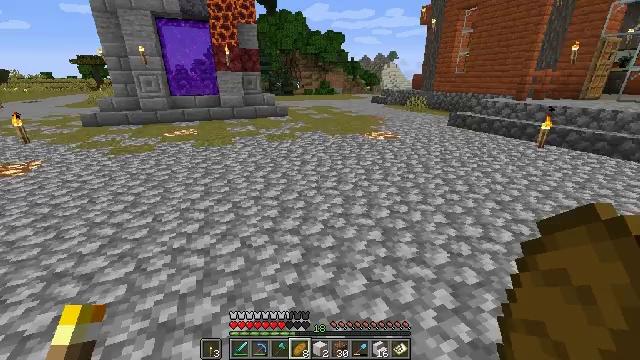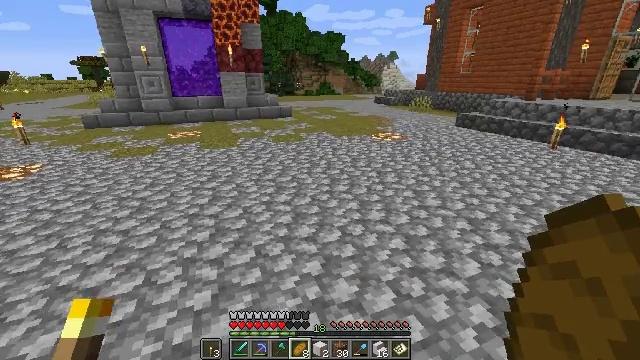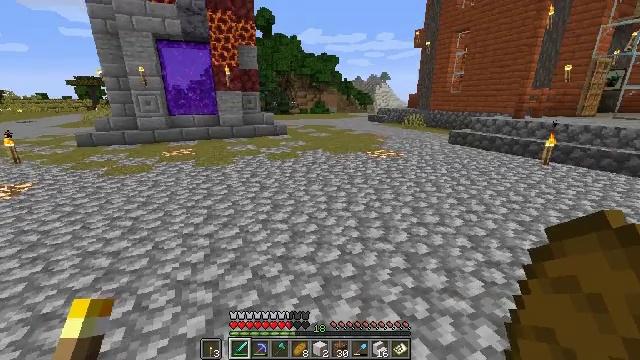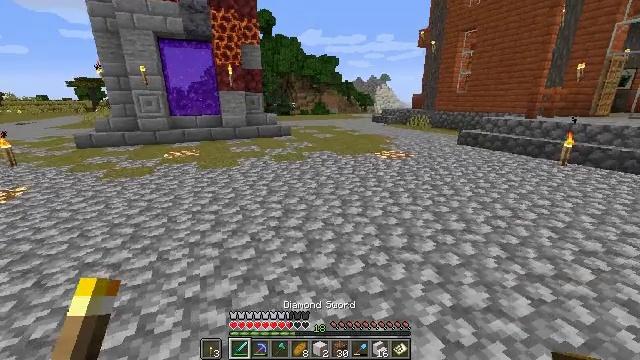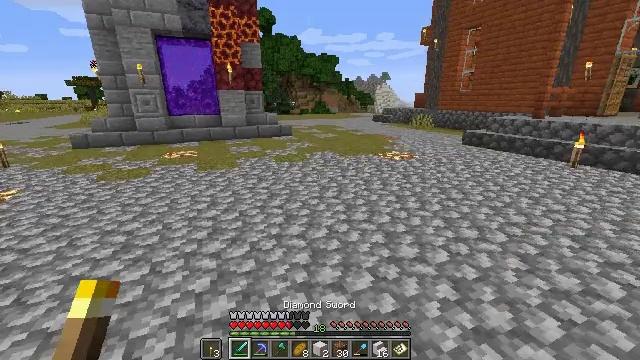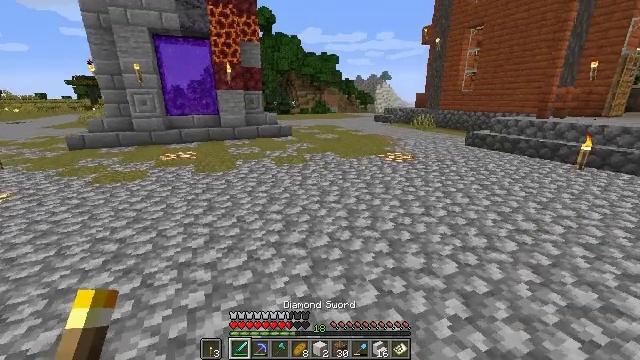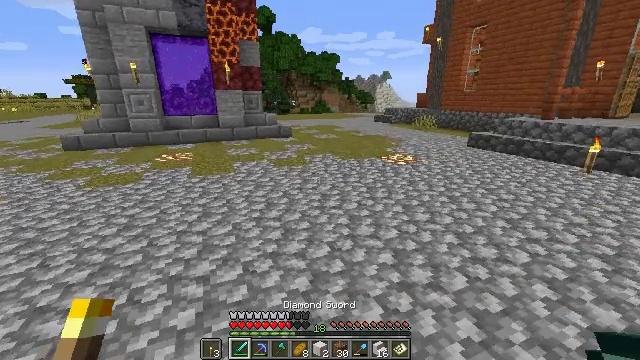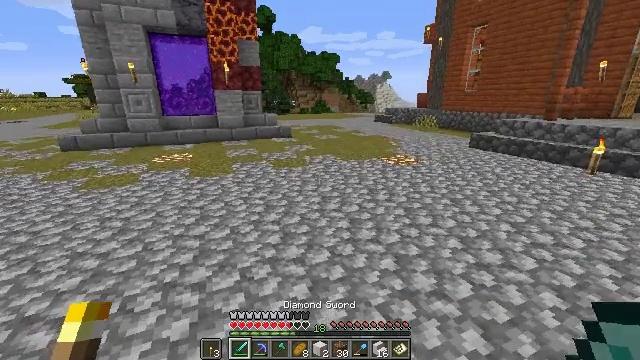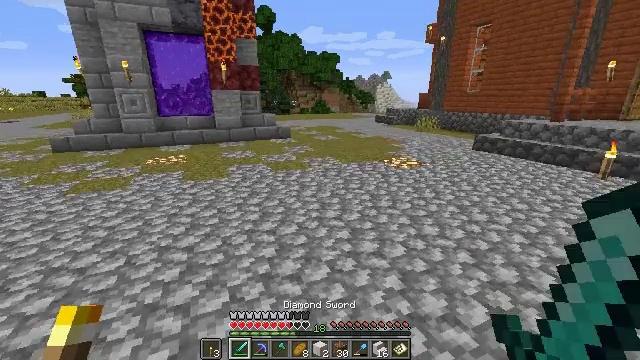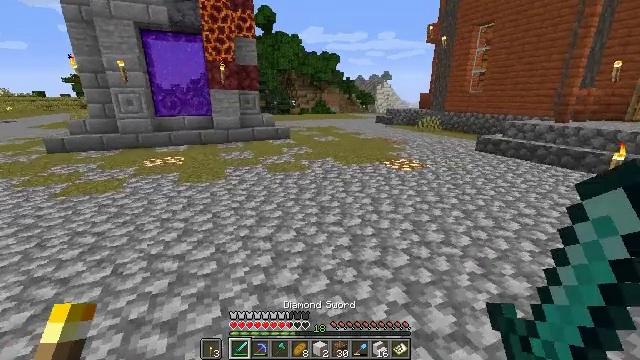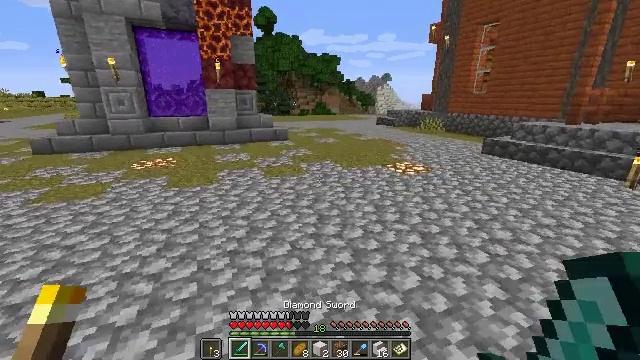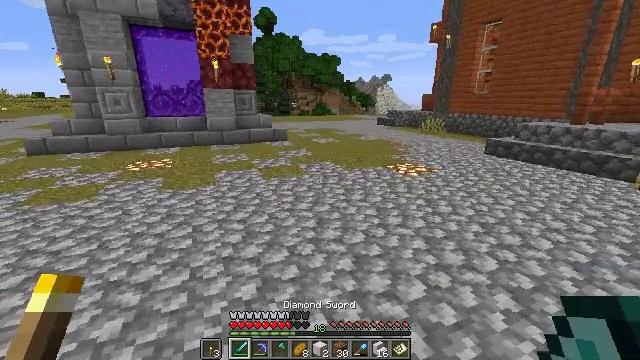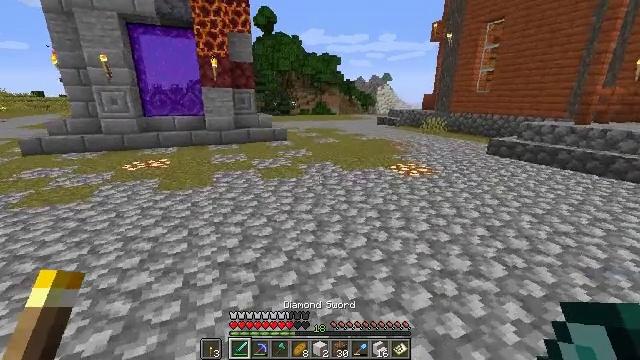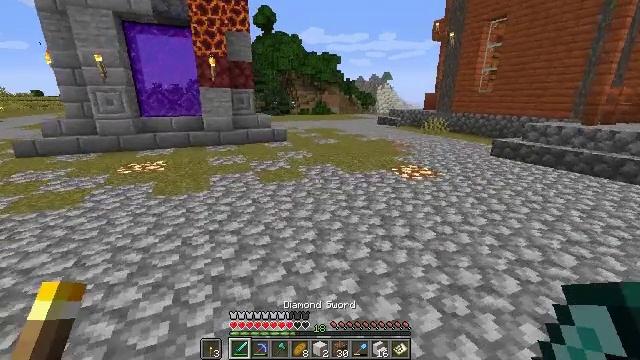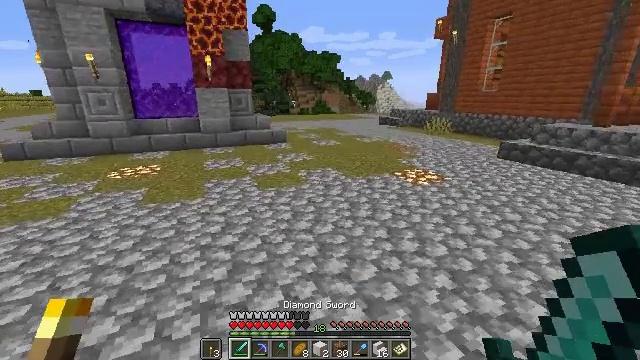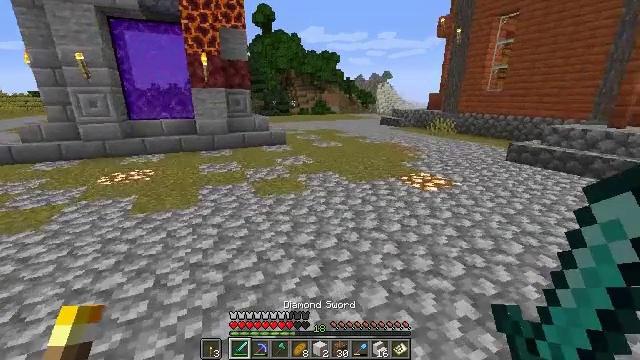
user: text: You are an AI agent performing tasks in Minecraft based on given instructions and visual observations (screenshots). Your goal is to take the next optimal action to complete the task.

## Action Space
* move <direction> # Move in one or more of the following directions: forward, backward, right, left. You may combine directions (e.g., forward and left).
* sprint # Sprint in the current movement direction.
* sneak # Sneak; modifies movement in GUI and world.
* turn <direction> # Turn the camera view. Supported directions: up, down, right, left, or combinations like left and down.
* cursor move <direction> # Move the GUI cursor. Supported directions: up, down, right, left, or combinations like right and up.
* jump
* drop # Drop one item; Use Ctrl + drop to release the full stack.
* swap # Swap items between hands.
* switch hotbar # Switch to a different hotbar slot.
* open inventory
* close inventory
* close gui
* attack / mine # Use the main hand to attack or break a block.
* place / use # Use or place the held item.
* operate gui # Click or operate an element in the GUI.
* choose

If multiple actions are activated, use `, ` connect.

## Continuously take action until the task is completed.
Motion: motion action
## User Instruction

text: Collect quartz stairs by mining.
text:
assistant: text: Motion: move forward and move left, use / place
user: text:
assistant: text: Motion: move forward and move left, turn right and up, use / place, switch to hotbar 1
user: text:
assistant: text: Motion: move forward
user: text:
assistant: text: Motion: move forward
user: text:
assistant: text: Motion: move forward
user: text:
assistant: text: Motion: move forward
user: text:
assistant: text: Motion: move forward
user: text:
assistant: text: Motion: move forward
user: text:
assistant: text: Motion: move forward
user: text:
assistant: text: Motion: move forward, switch to hotbar 1
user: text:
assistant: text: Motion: move forward, switch to hotbar 1
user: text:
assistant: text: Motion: move forward, switch to hotbar 1
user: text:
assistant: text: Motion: move forward, switch to hotbar 1
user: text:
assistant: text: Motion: move forward
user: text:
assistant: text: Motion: move forward
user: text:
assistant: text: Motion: move forward
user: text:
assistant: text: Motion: move forward, turn right and up
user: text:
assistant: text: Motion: move forward, turn right and up
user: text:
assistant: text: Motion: move forward, turn right
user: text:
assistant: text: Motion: turn right and up
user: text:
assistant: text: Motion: turn right and up
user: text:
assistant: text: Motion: turn left
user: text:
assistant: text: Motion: move back
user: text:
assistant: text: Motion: move back, turn right
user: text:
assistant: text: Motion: move back
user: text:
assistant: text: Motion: move back
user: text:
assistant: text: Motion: move back
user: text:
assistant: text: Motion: move back
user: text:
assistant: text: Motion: move back
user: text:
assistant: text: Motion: move back